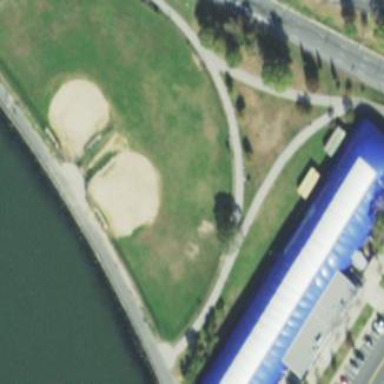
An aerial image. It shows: Grassy baseball pitch for leisure sports.